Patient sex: M
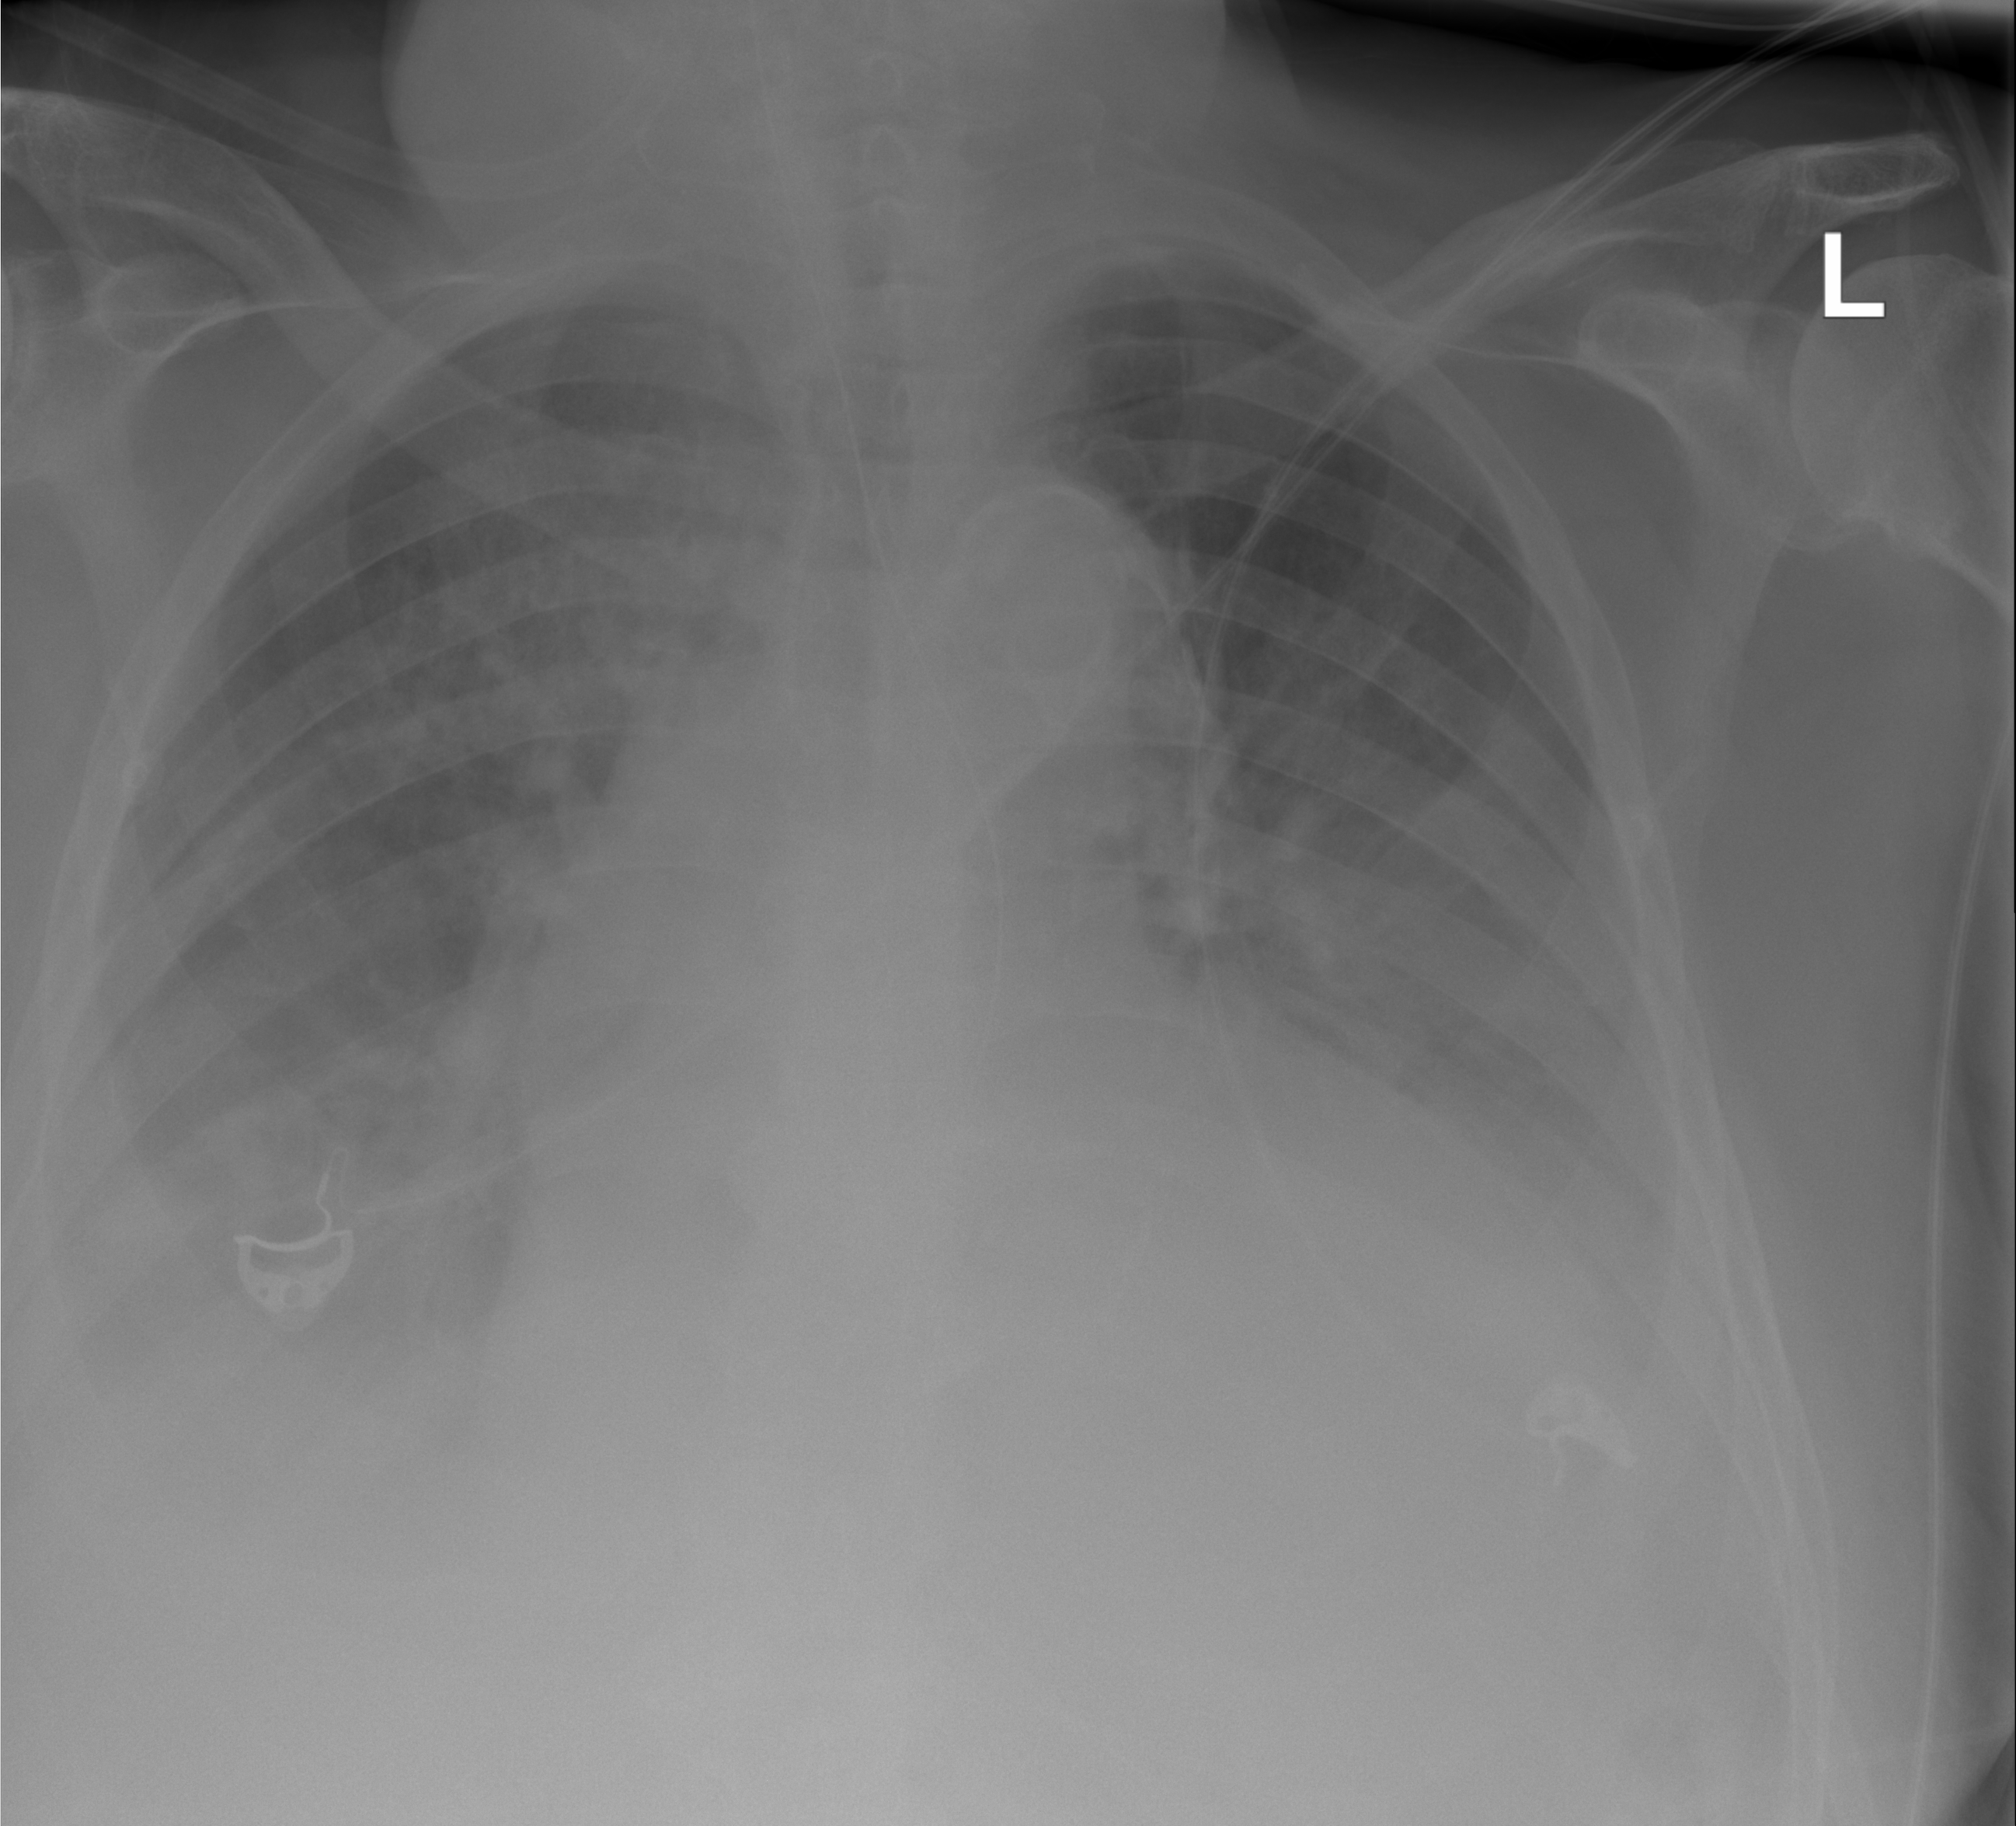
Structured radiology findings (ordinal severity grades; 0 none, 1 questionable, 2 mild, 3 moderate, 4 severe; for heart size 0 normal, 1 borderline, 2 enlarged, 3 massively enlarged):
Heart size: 2
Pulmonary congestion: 2
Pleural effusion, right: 2
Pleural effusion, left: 2
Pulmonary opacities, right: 2
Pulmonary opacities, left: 0
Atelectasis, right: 2
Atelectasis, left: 0